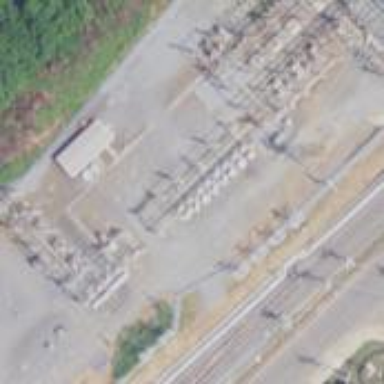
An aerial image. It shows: Distribution power substation secured by fence.